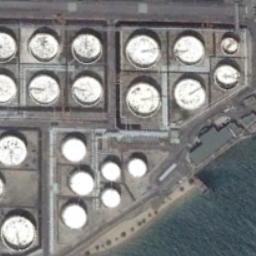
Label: storage_tank